Question: Is it possible to change the <URL> which indicates the user's location in 'MKMapView' to an image? For example a little car or any '.png' image?

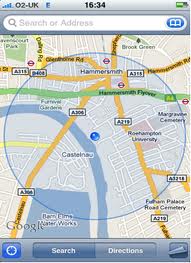
Answer: In the method of probably you would be having the code like this.
'''
- (MKAnnotationView *)mapView:(MKMapView *)mapView viewForAnnotation:(id <MKAnnotation>)annotation {
if (annotation == mapView.userLocation) return nil;
...
'''
We return if the is to let the display the blue dot & circle animation. In order to show our custom annotation for just remove the line 'return nil;' and do your customization there.
'''
- (MKAnnotationView *)mapView:(MKMapView *)mapView viewForAnnotation:(id <MKAnnotation>)annotation {
static NSString* AnnotationIdentifier = @"Annotation";
MKPinAnnotationView *pinView = (MKPinAnnotationView *)[mapView dequeueReusableAnnotationViewWithIdentifier:AnnotationIdentifier];
if (!pinView) {
MKPinAnnotationView *customPinView = [[[MKPinAnnotationView alloc] initWithAnnotation:annotation reuseIdentifier:AnnotationIdentifier] autorelease];
if (annotation == mapView.userLocation){
customPinView.image = [UIImage imageNamed:@"myCarImage.png"];
}
else{
customPinView.image = [UIImage imageNamed:@"mySomeOtherImage.png"];
}
customPinView.animatesDrop = NO;
customPinView.canShowCallout = YES;
return customPinView;
} else {
pinView.annotation = annotation;
}
return pinView;
}
'''